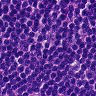
Metastatic tissue present: no